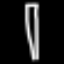
Label: pencil